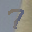
Label: 7